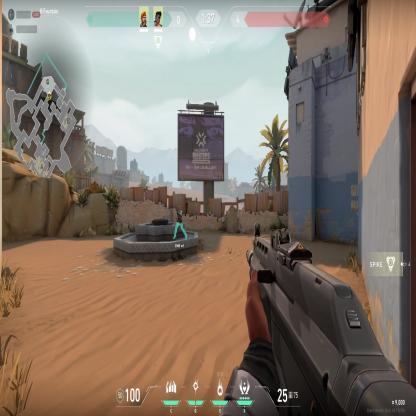
Label: teammate